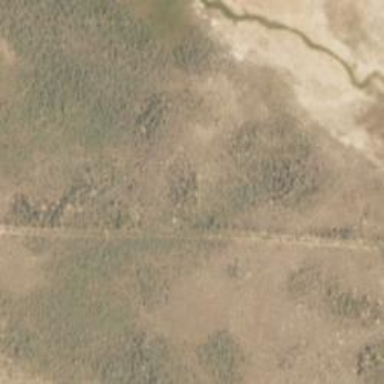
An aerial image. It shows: Track road.